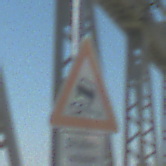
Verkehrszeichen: SchleuderOderRutschgefahr
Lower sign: HinweiseAufGefahrenDurchVerbaleAngabe3
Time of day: MorningAfternoon
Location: Outdoor (Special)
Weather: Clear
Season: NotSpecified
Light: Natural